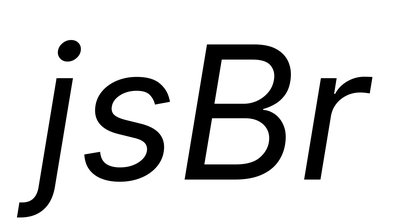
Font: Inter-Italic_Italic